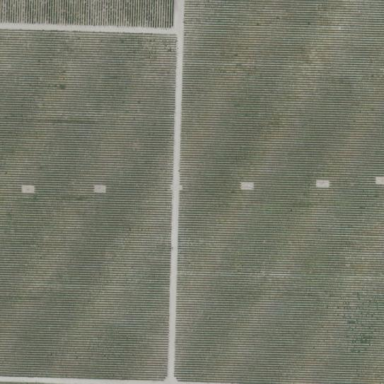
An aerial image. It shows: Orchard filled with almond trees.